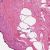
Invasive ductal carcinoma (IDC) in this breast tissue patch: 0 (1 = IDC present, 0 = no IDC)